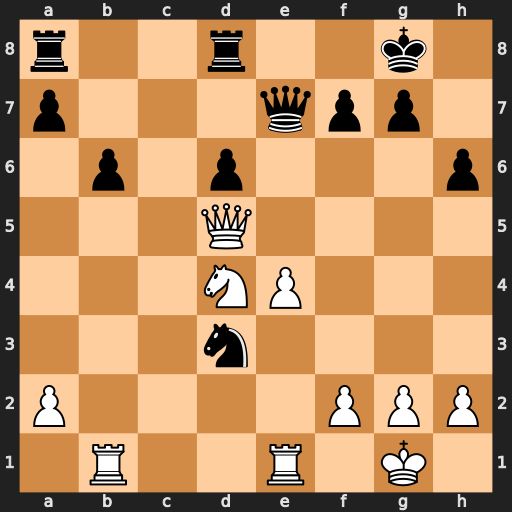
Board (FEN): r2r2k1/p3qpp1/1p1p3p/3Q4/3NP3/3n4/P4PPP/1R2R1K1
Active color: w
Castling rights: -
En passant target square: -
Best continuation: Nf5 Qf6 Qxd3